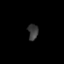
Tissue: prostate
Cell type: T cells
Senescence score: 0.3372
Nuclear area (px): 157
Mean DAPI intensity: 58.529